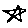
Label: star